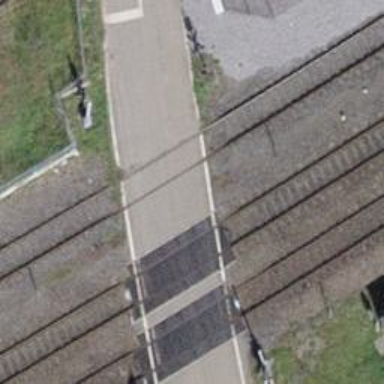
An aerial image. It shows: Level crossing along the railway.